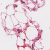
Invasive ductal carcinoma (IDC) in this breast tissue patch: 0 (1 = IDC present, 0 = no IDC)